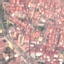
Land use / land cover class: Residential